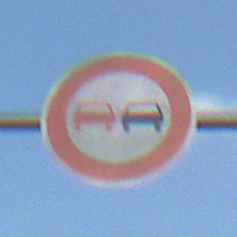
Verkehrszeichen: Ueberholverbot
Umgebung: Outdoor, Suburban
Tageszeit: MorningAfternoon
Wetter: PartlyCloudy
Licht: Natural
Jahreszeit: NotSpecified
Kontrast: HighContrast